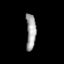
Tissue: skin
Cell type: Epithelial cells
Senescence score: 0.2197
Nuclear area (px): 344
Mean DAPI intensity: 161.767